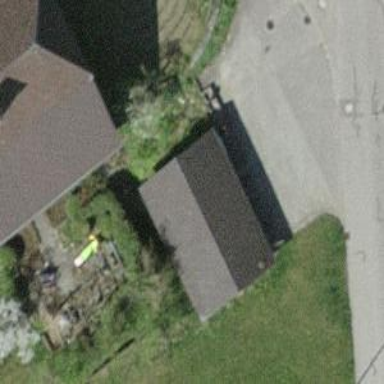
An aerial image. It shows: View of roof of building.